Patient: sex F, age 68
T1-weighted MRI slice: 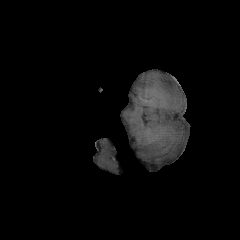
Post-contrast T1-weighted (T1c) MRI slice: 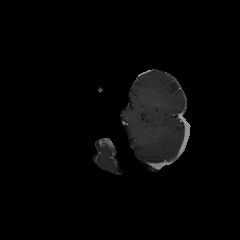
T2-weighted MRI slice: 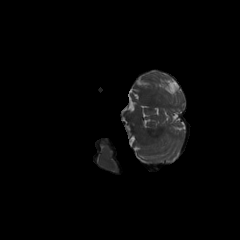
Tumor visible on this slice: no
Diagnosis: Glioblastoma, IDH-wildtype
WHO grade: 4